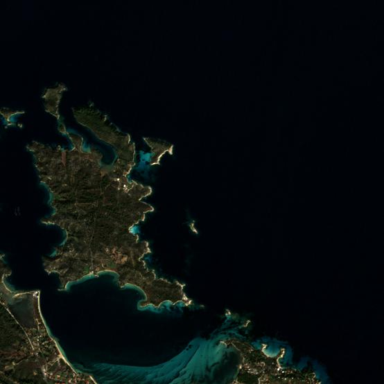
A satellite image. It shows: Island with natural coastline.